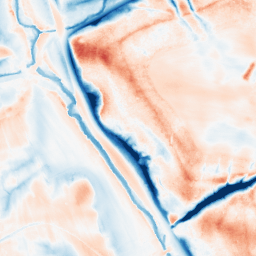
Category: classical
Decomposition family: gaussian
Decomposition parameters: sigma: 10
Upsampling method: bicubic
Upsampling parameters: scale: 4
Upsampling scale: 4